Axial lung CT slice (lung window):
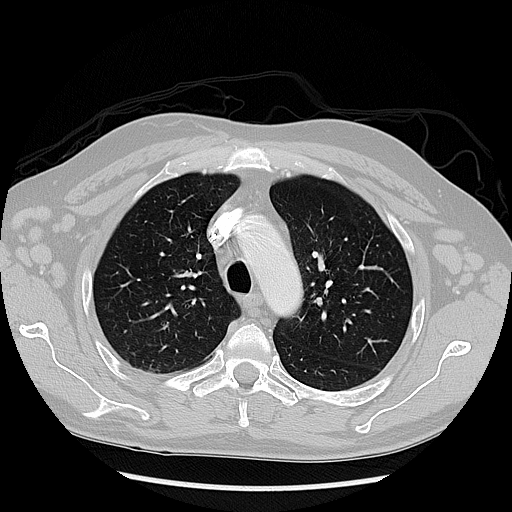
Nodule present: no